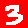
Digit: 3